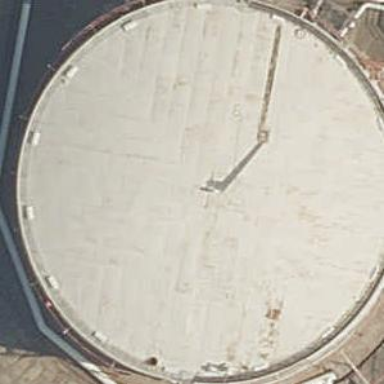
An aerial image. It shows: Storage tank building.